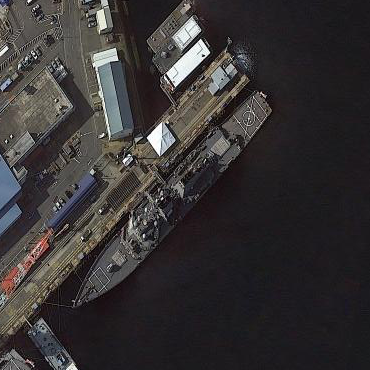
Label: destroyer